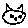
Label: cat